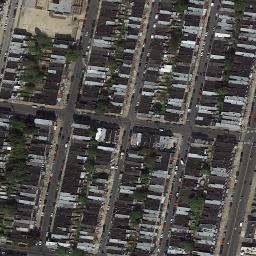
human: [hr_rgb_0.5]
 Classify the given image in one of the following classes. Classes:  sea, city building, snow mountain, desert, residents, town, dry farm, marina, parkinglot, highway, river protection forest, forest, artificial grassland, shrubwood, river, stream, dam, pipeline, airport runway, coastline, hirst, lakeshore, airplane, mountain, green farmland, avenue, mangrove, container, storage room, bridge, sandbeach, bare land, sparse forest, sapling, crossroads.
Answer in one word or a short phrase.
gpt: town